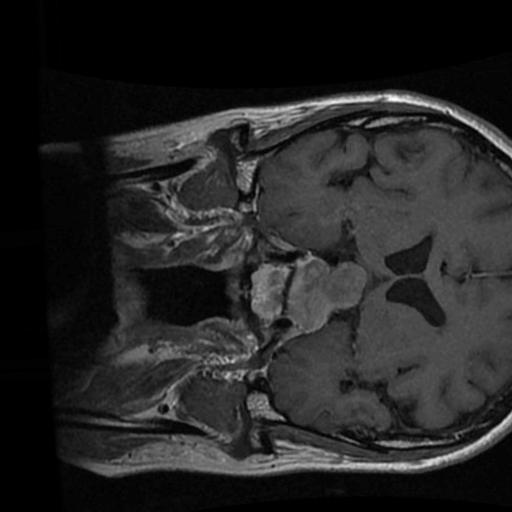
Label: brain_tumor